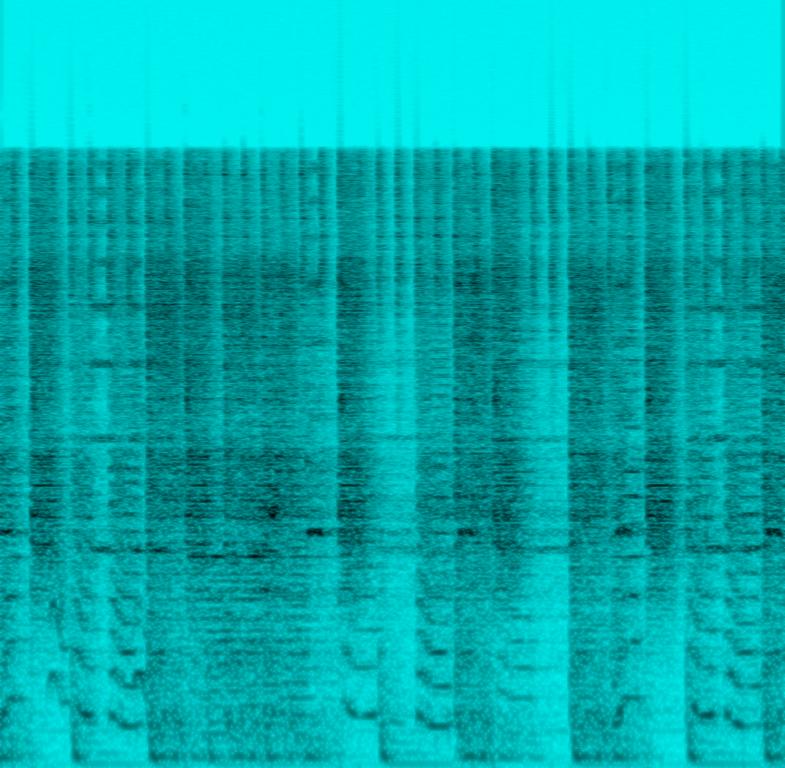
Here we have an early 2000s hip hop song which features a grungy guitar and a high pitched synth riff. The recording is done live, and thus the poor audio quality. There is a lower bass-synth which has the characteristics of a trumpet and a repeated riff is played on it.